Field crop: maize
Growth stage: 2
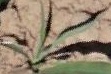
Species: maize